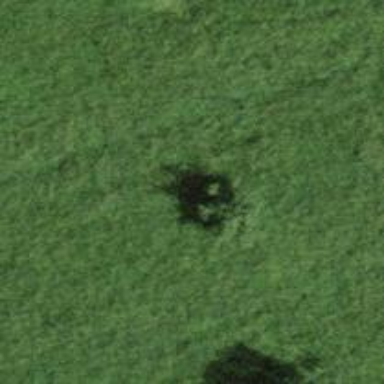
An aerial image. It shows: Broadleaved tree with lush leaves.